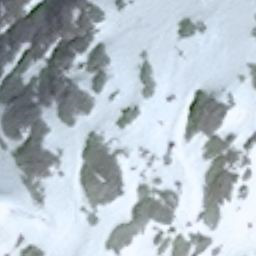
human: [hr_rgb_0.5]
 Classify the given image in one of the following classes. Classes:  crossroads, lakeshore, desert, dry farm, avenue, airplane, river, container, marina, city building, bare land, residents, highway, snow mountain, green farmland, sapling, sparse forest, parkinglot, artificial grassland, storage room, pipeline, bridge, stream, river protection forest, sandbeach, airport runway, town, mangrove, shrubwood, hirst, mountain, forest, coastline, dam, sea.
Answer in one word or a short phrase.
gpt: snow mountain